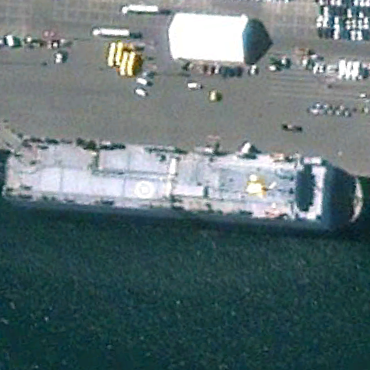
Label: civil